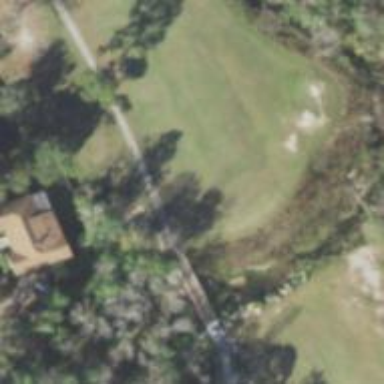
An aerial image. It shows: Service road on bridge designed for golf cartpath.